Question: I am trying to print a fixed number of bytes (128) at at fixed file position (256) from a binary file to the screen.
However, the results show up look like:

For reference, I don't really know what's in the binary file; but I suspect that it's not squares.
Code is here:
'''
int main()
{
FILE *file;
char *buffer;
file = fopen ( "binaryfile.bin" , "rb" );
if (file==NULL)
{
fputs ("Couldn' open file",stderr);
exit (-1);
}
fseek (file , 0 , 256);
buffer = (char*) malloc (sizeof(char)*128);
fread (buffer,128,1,file);
fwrite (buffer , sizeof(char)*128, 1, stdout);
return 0;
}
'''
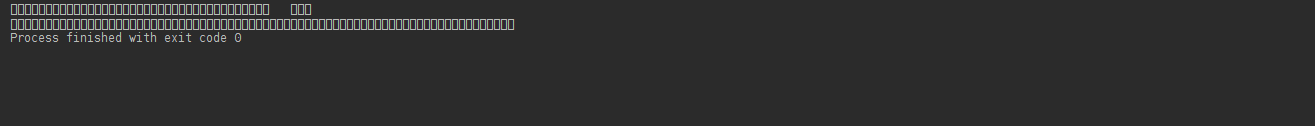
Answer: This program is a <URL> that shows how to read 128 bytes from a binary file and print each byte as a 2-digit hexadecimal value:
'''
#include <stdio.h>
#include <stdlib.h>
int main() {
FILE *file;
char *buffer;
file = fopen("binaryfile.bin", "rb");
if (file == NULL) {
perror("Could not open file");
exit(1);
}
fseek(file, 256, SEEK_SET);
buffer = malloc(sizeof(char) * 128);
fread(buffer, sizeof(char), 128, file);
for (int index = 0; index < 128; index++) {
printf("%02X", ((unsigned int) buffer[index]) & 0x0FF);
if (index % 8 == 7) {
printf("
");
}
else {
printf(" ");
}
}
printf("
");
return 0;
}
'''
'''
AD 0D 25 C8 74 AD D3 13
D5 00 62 EC CF 73 8E A4
61 2E 31 2F 70 ED D3 14
03 CC 06 B6 FB 77 FB ED
B4 0A 59 5F 50 00 61 59
D6 0B 21 F2 E6 1B 1A 07
DF 5E B8 32 17 D5 3E 29
0D 9E AE 47 D7 AF 86 4F
1E 75 6F EA C7 F7 A3 82
56 41 AA E8 02 42 91 D6
08 34 4F 63 40 9B 9C 06
0A 4E 65 30 90 7D 8A 4B
33 D1 50 9A 99 C5 F3 34
D9 A6 E0 2C 33 76 B3 DD
69 DF F9 30 8C 37 3A 51
9A 4F DB 81 81 F7 F5 F9
'''
This program is missing some error checking and does not free allocated memory. This code should not be used in a production environment.